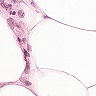
Metastatic tissue present: no